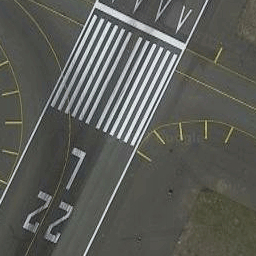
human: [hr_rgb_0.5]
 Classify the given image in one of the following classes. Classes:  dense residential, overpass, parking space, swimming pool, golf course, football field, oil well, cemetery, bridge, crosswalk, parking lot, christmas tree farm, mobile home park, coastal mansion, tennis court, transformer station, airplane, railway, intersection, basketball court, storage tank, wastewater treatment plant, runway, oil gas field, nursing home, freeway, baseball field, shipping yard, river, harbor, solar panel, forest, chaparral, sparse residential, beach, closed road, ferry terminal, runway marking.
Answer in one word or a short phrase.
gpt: runway